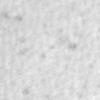
Label: no_change